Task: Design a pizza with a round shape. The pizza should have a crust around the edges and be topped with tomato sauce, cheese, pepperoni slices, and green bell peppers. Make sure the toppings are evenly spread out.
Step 691:
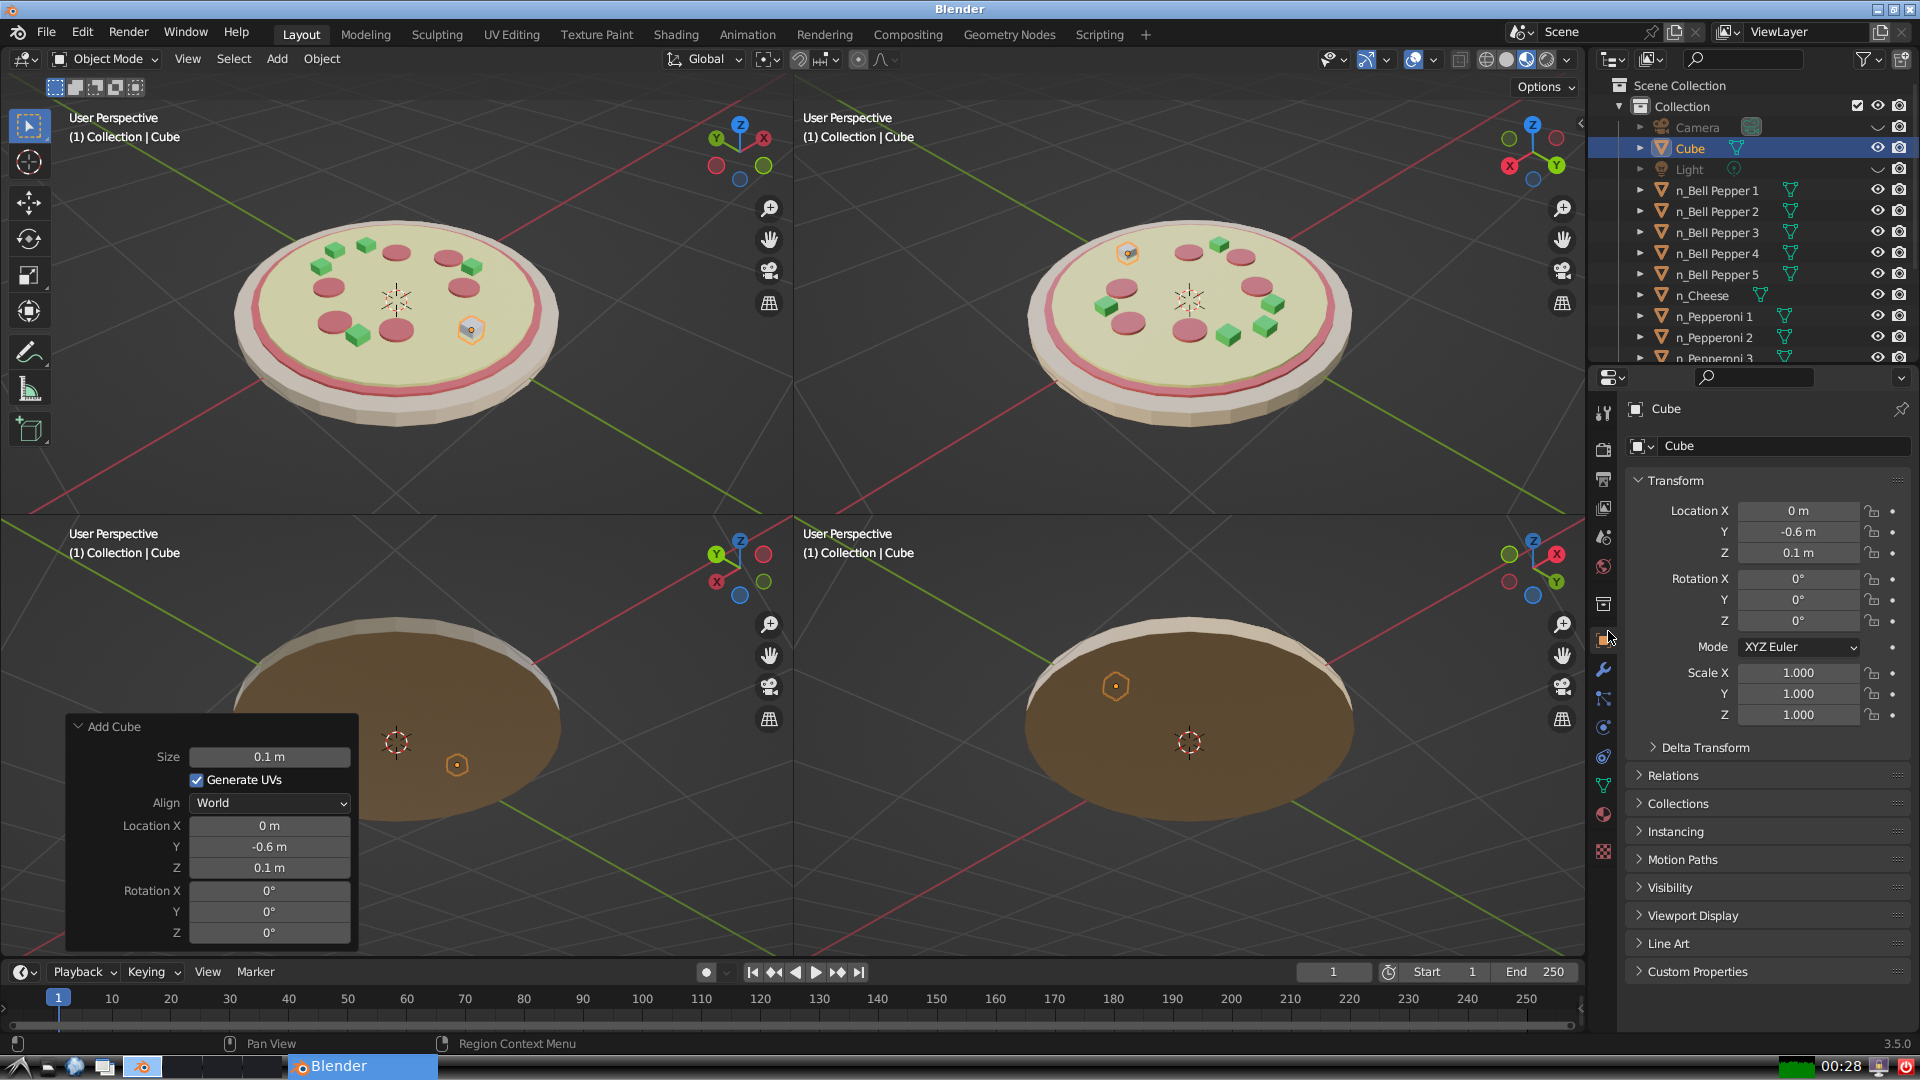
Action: {"mouse_move": [1732, 445]}